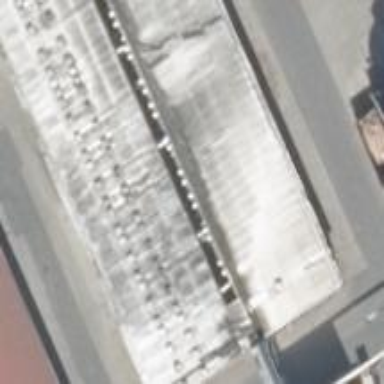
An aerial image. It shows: Industrial building.